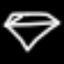
Label: diamond